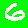
Digit: 6